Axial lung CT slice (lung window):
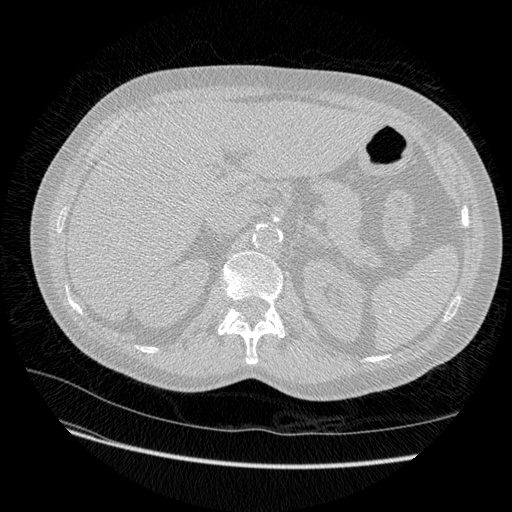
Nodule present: no